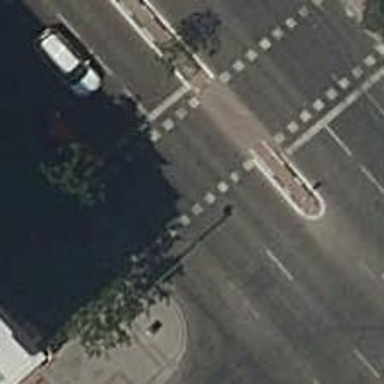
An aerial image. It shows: Road with traffic signals and zebra crossing. The crossing also features traffic calming table.